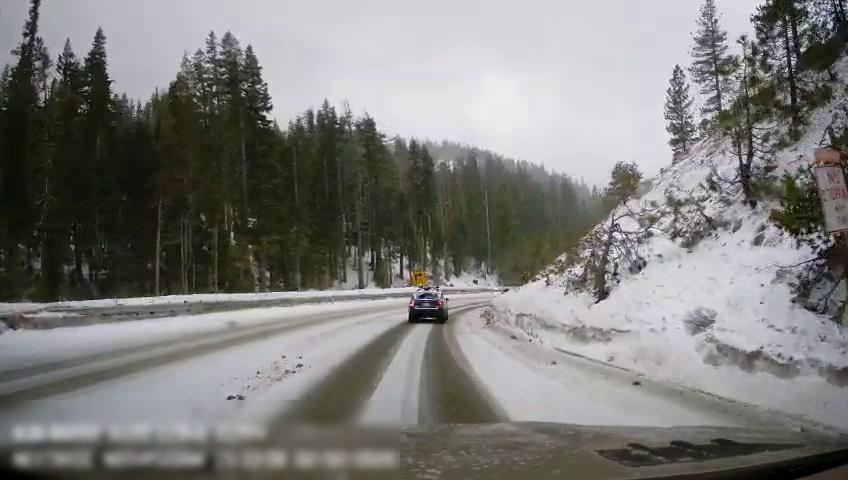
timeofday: Day
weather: Snowy
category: Drivable Space
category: Vehicles | Car
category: Traffic | Signs
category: Traffic | Signs